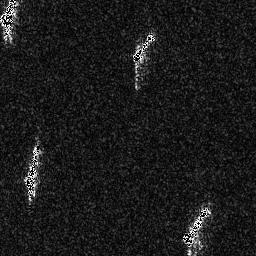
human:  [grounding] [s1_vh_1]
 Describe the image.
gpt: In the satellite image, there is  <ref>1 medium ship </ref> <box>[[51, 12, 60, 24, 0]]</box> located at top,  <ref>1 medium ship </ref> <box>[[8, 56, 16, 76, 0]]</box> located at left,  <ref>1 medium ship </ref> <box>[[70, 80, 82, 96, 0]]</box> located at bottom right,  <ref>1 small ship </ref> <box>[[0, 0, 6, 9, 0]]</box> located at top left.